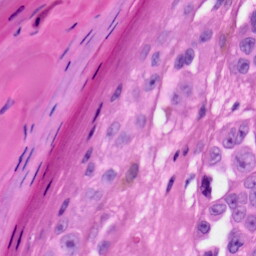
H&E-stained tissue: Skin